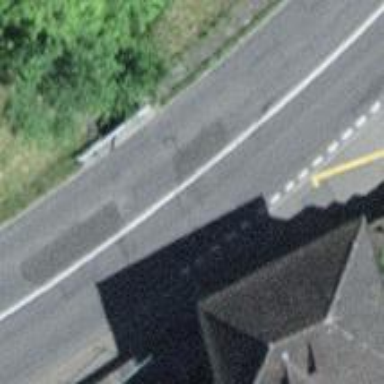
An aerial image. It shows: Primary highway.